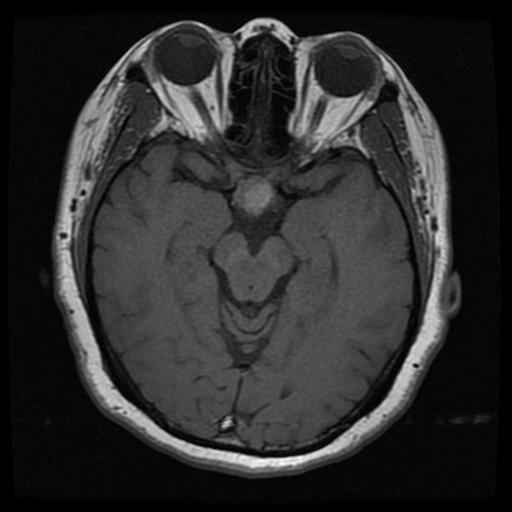
Label: pituitary